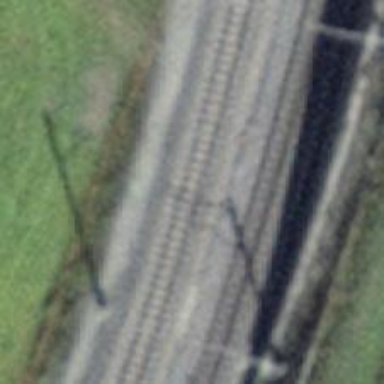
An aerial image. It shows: Narrow gauge railway siding with one track. The railway line is electrified with contact line.